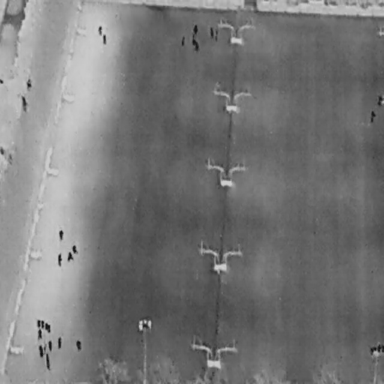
There are 20 People in the infrared image.